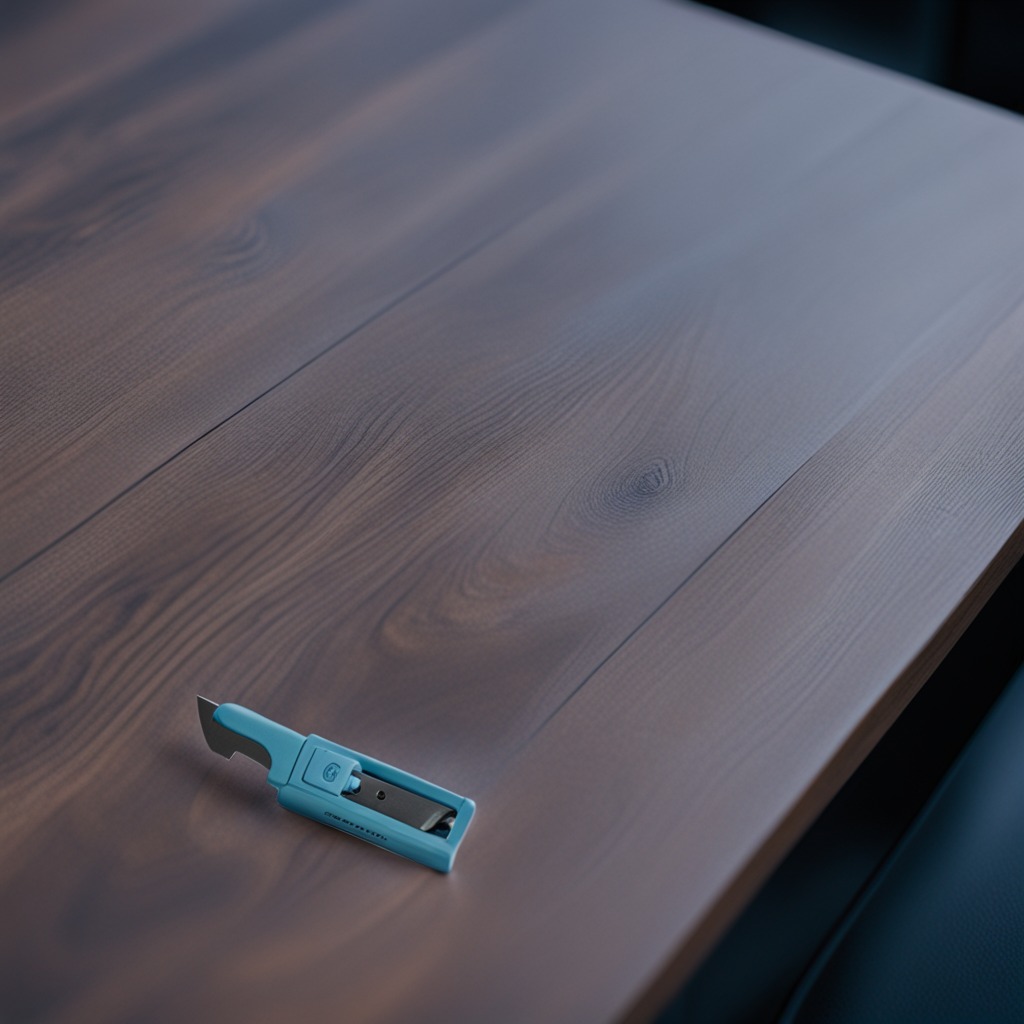
A utility knife lies on the old table with faint burn marks in a small garage at twilight.